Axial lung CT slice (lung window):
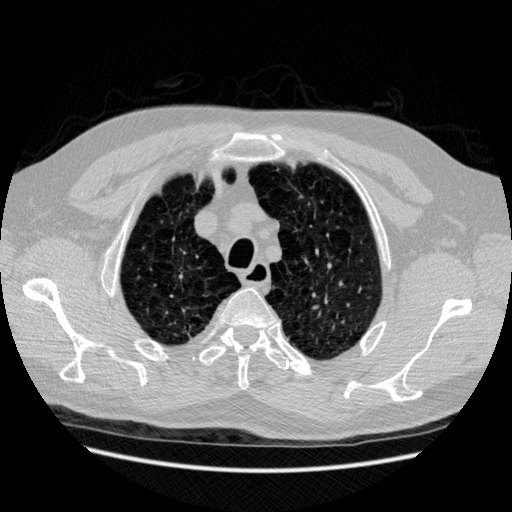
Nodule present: no